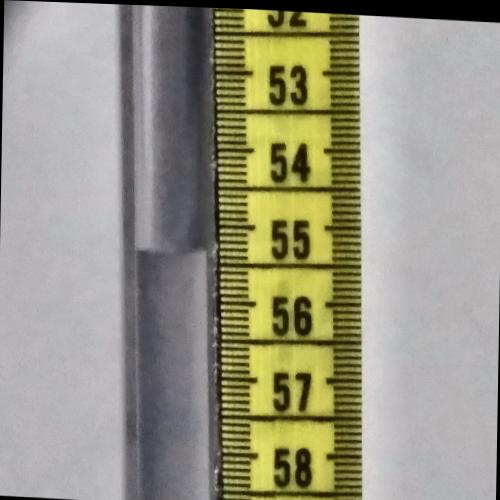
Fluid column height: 55.3 cm